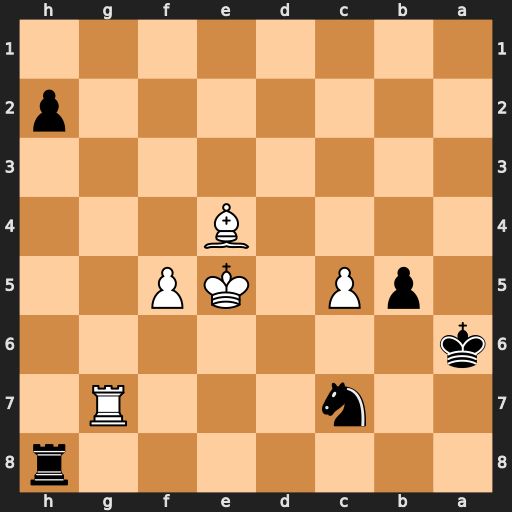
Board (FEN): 7r/2n3R1/k7/1pP1KP2/4B3/8/7p/8
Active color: b
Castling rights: -
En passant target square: -
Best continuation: Re8+ Kd6 Rxe4